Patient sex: M
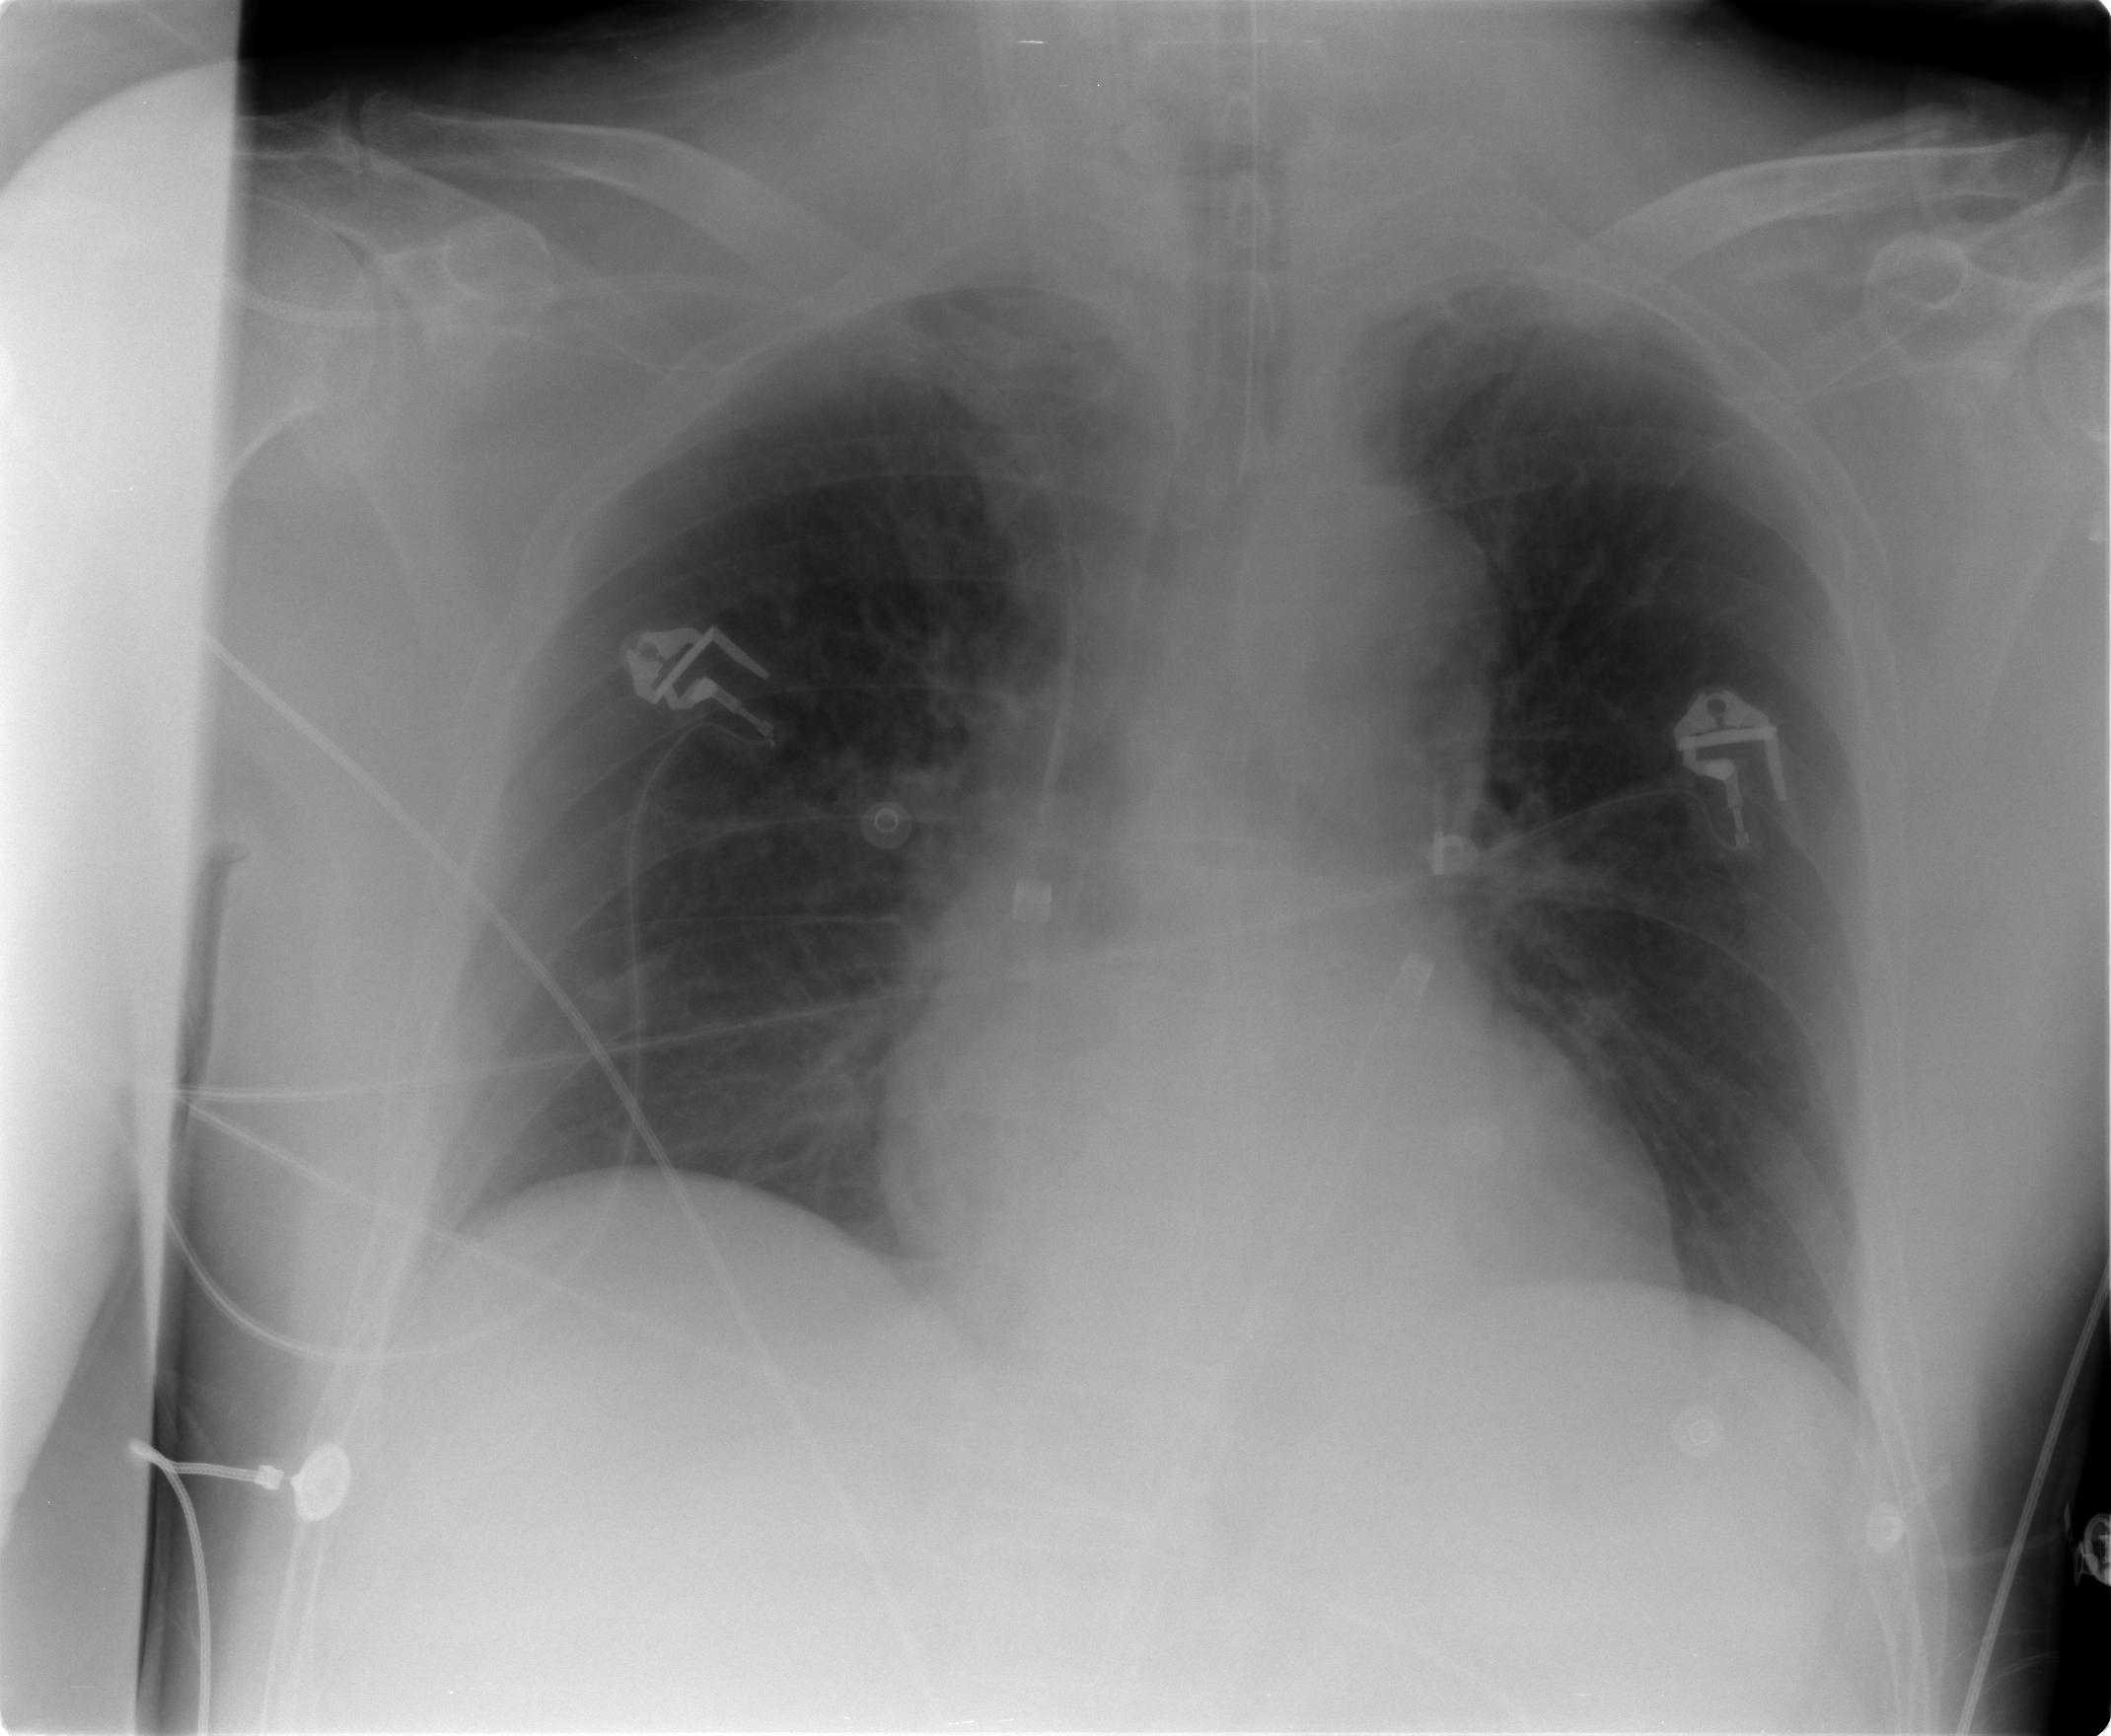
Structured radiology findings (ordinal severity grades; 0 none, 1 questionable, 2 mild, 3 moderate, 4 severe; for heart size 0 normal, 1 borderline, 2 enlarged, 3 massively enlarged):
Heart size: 0
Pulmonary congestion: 1
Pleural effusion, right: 0
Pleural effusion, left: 0
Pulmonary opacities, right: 0
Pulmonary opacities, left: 0
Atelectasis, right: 0
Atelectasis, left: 0